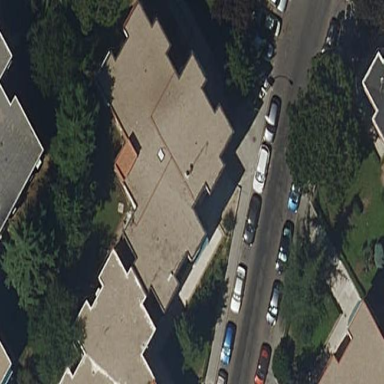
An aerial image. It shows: Image showing building with apartments.